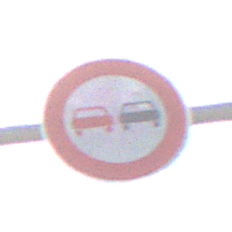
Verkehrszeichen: Ueberholverbot
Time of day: Midday
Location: Outdoor (Suburban)
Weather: PartlyCloudy
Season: NotSpecified
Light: Natural